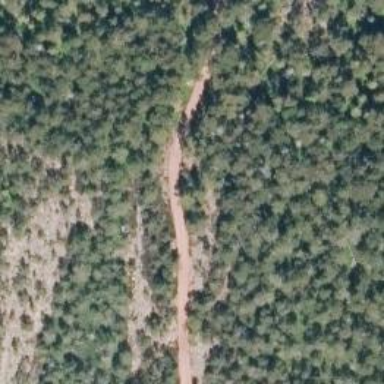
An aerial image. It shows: Unclassified road with grade1 track type.